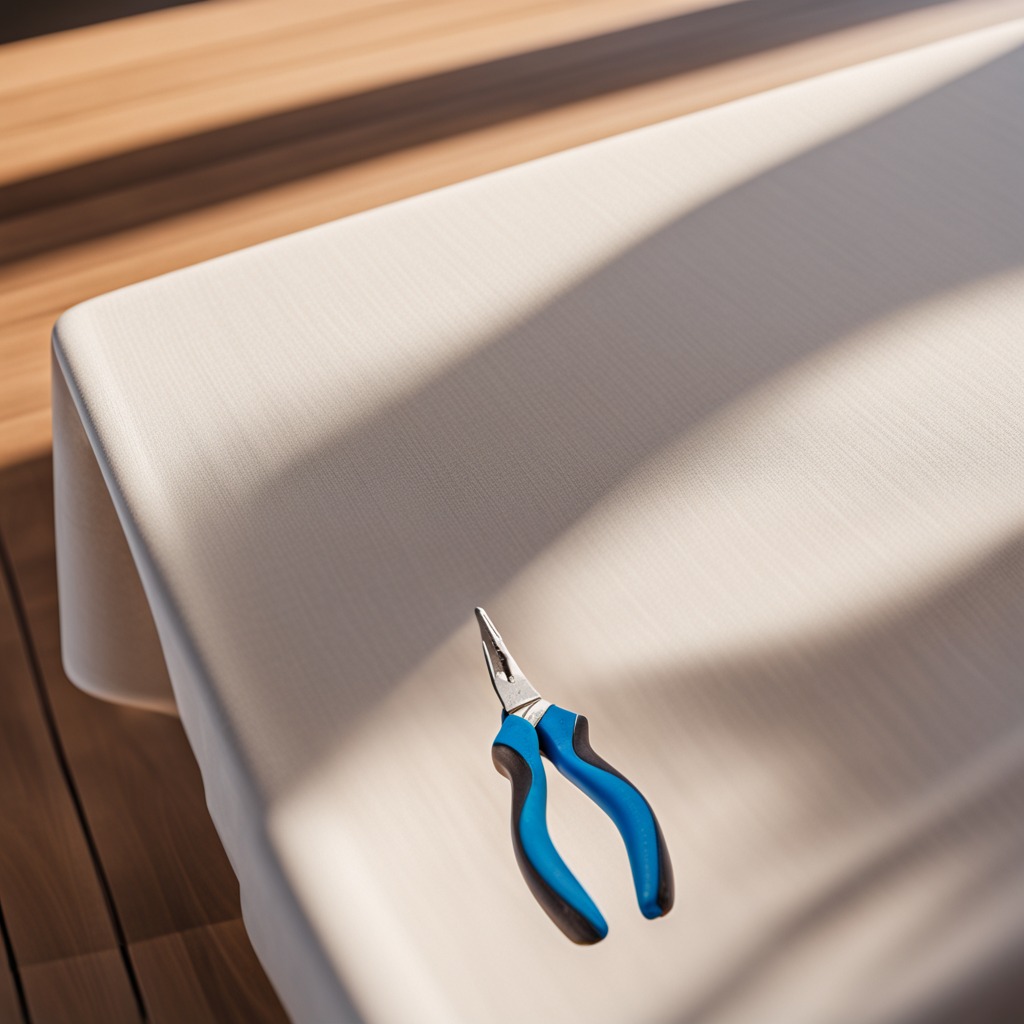
A plier lies on the wooden table in an outdoor workshop during daytime bright natural light soft shadows worn but beneath the cloth.